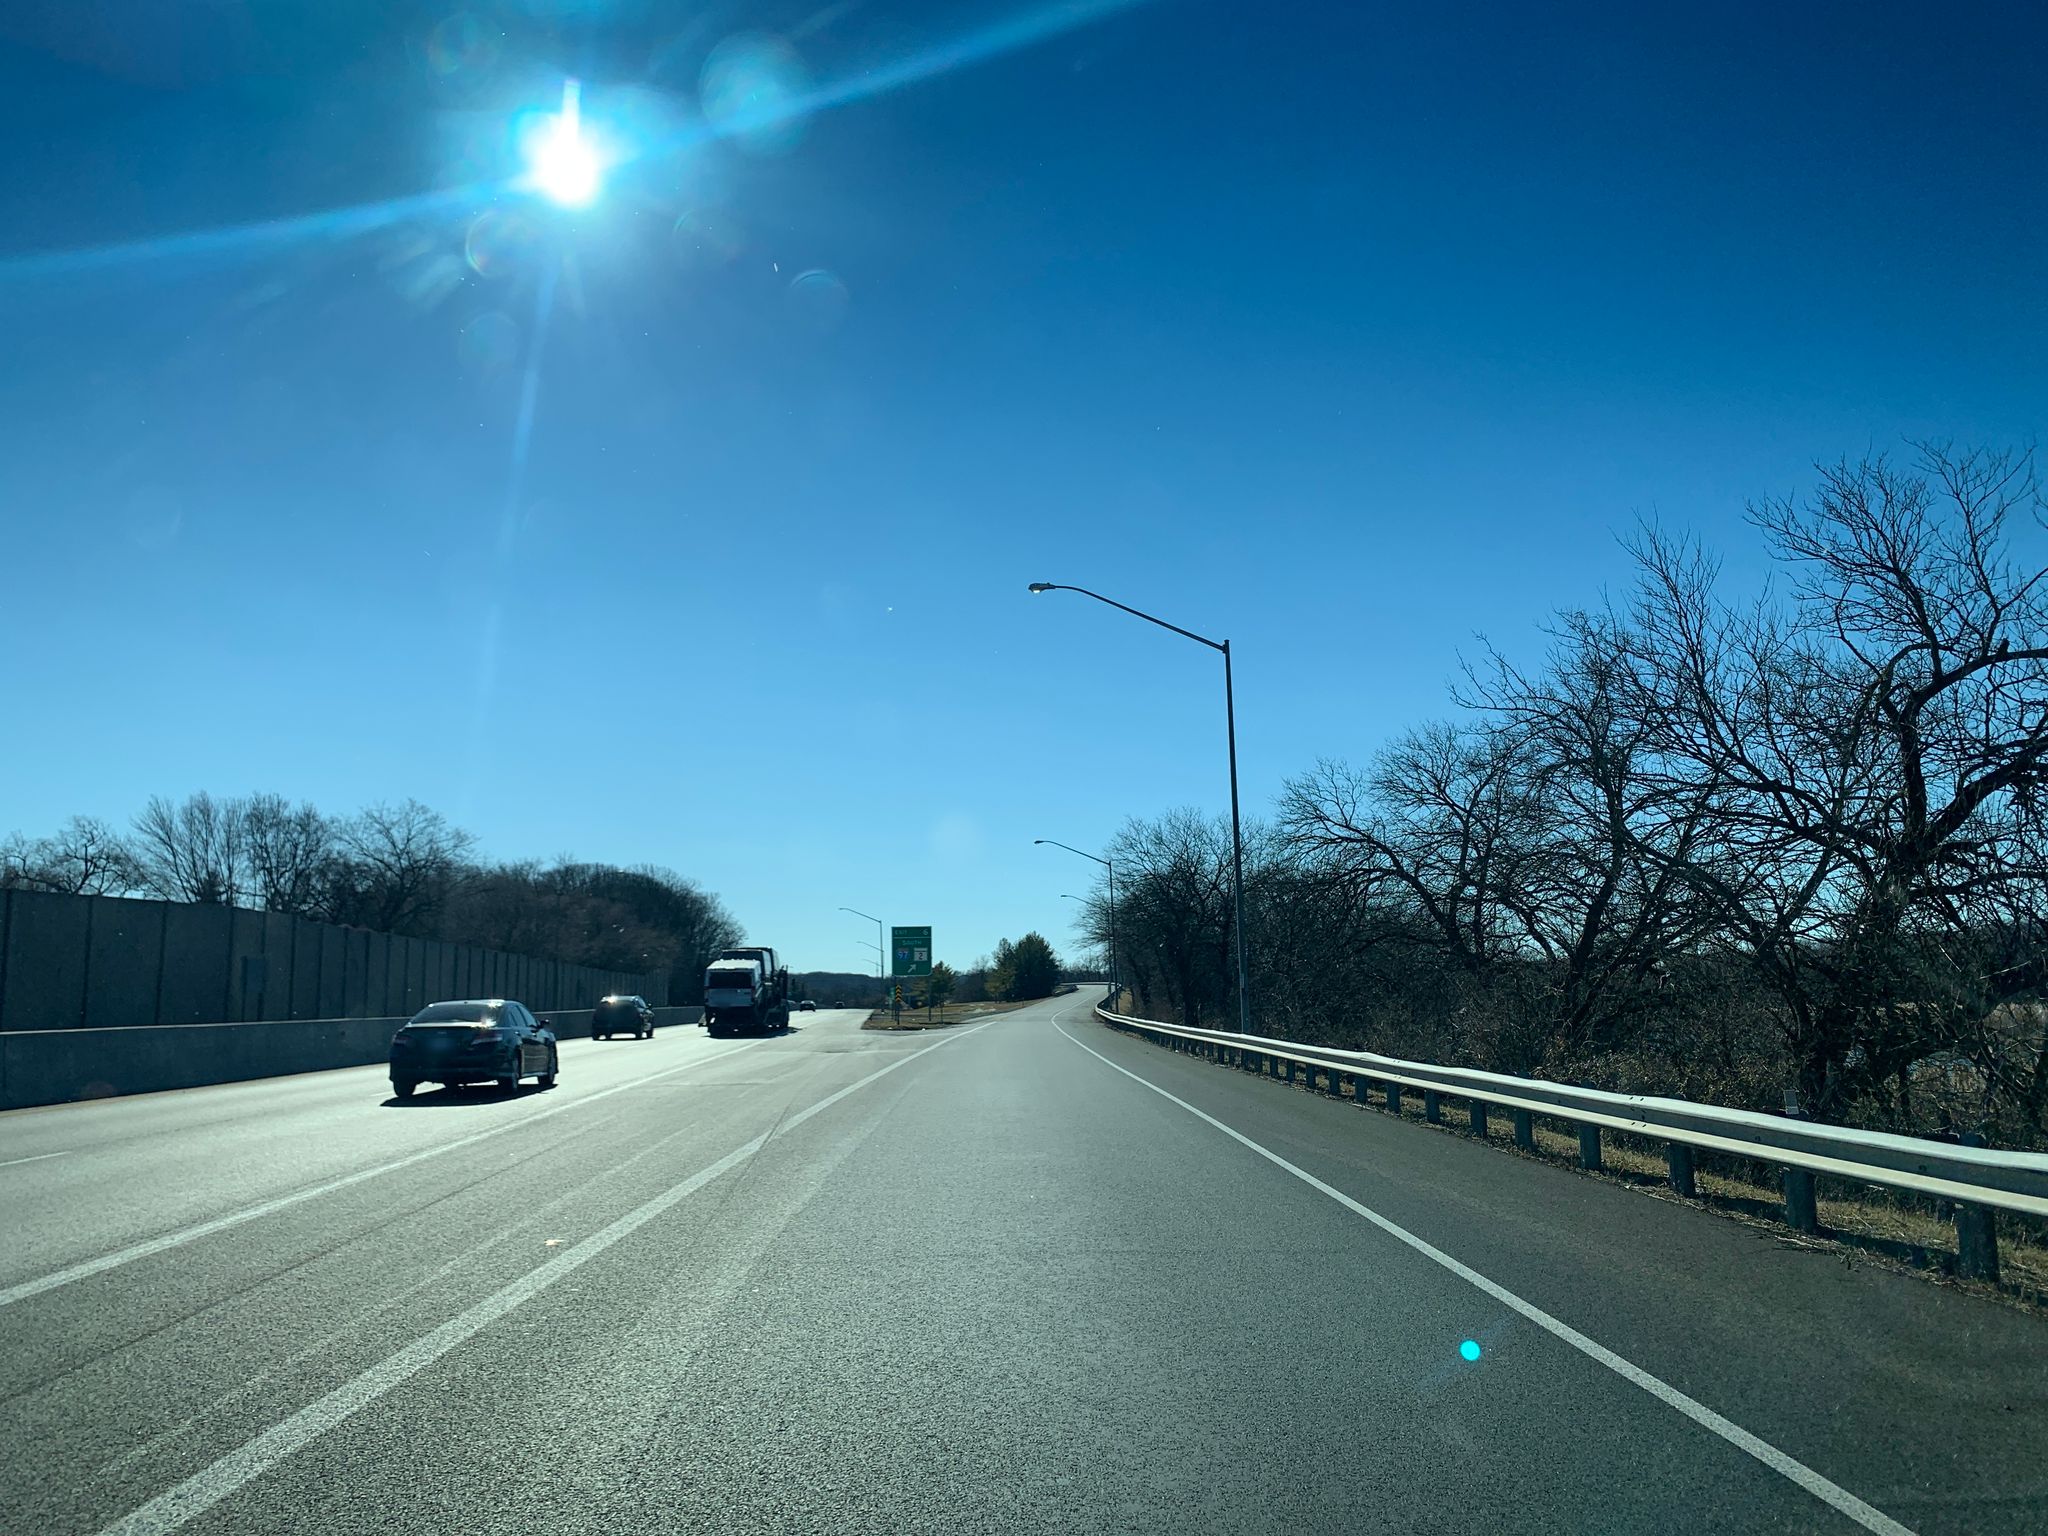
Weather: snowy
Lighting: day
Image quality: good
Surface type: driving surface
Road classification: motorway
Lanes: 2, 1
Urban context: urban centre
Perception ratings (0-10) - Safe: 1.07, Lively: 2.88, Beautiful: 5.21, Boring: 4.4, Depressing: 8.51, Wealthy: 2.26